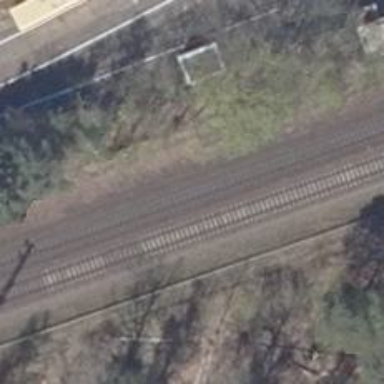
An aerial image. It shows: Railway track with contact lines for electrification.